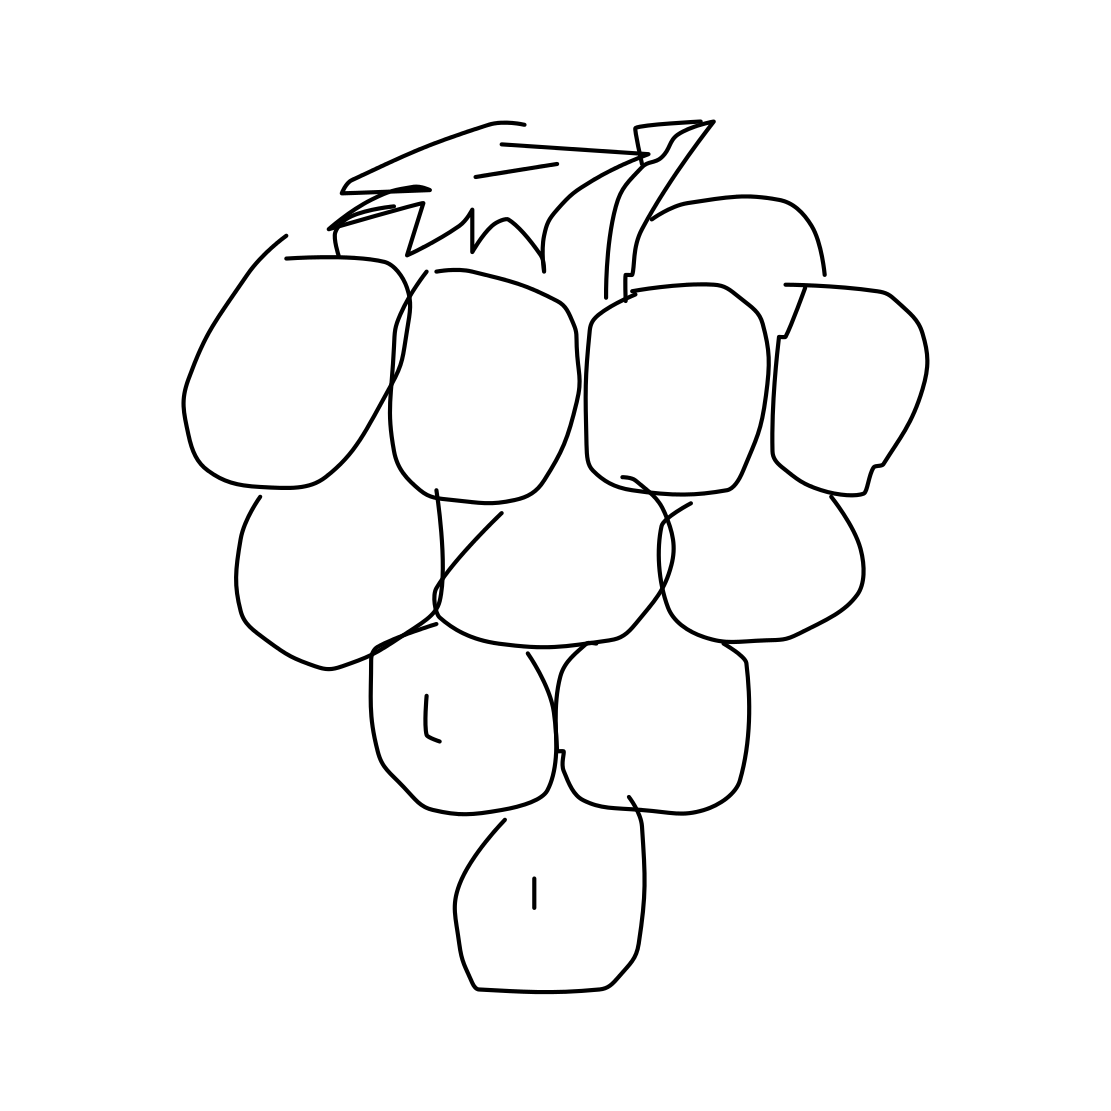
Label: grapes